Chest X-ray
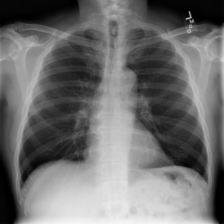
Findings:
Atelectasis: negative
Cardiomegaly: negative
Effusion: negative
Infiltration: positive
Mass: negative
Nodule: negative
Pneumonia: negative
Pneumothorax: negative
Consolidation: negative
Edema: negative
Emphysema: negative
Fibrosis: negative
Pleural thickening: negative
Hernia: negative